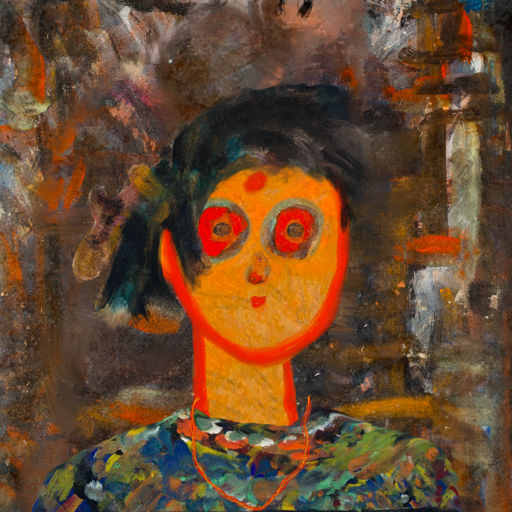
Background: GypsyQueen, Head And Neck Front: Sisters, Face Front: Sisters, Bust: An_Impression, Hair Front: Pipe, Head Accessory: Blank, Second Necklace: Gypsy_Mother_2, Necklace: Blank, Baby: Blank